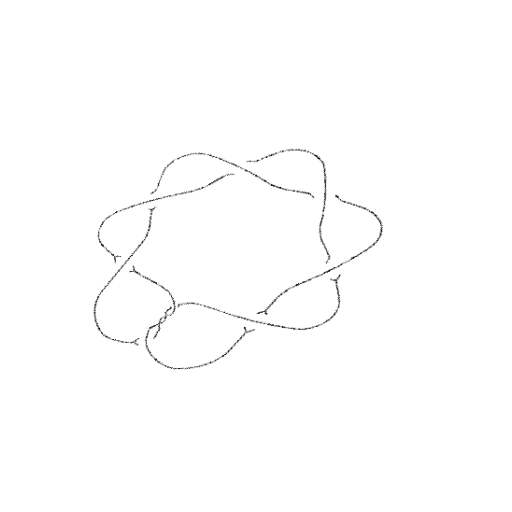
Crossing number: 10